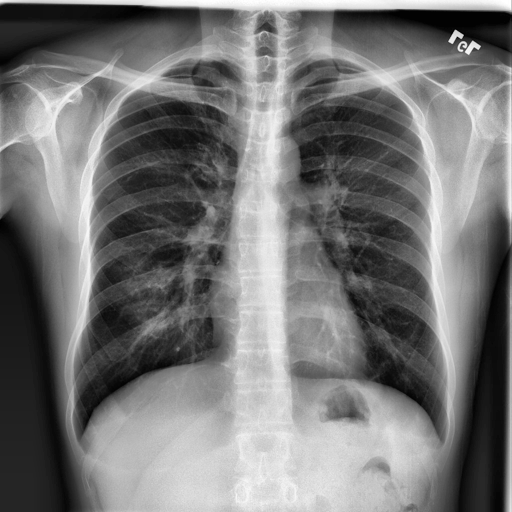
Finding: NORMAL